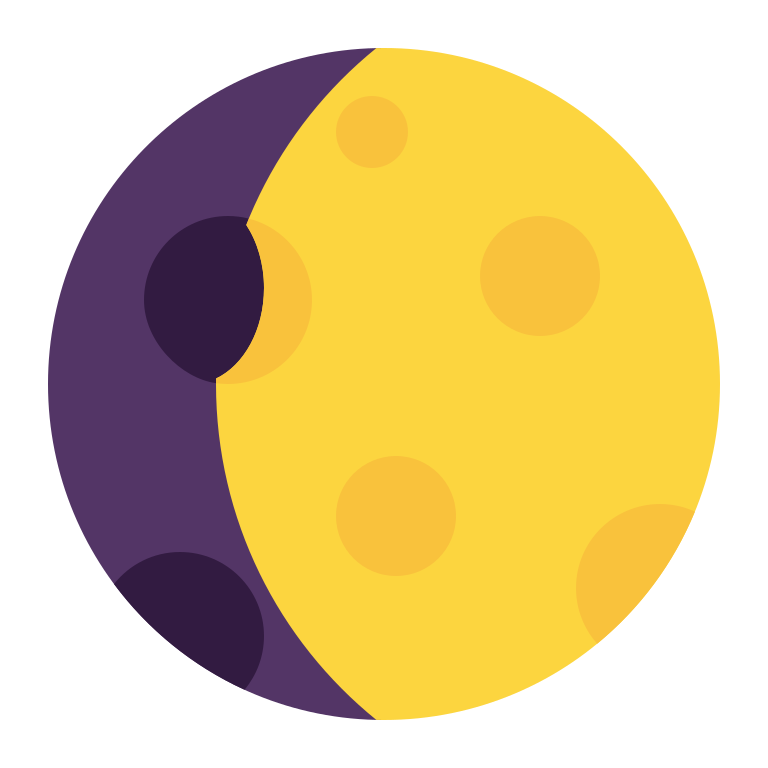
waxing gibbous moon flat